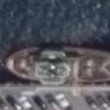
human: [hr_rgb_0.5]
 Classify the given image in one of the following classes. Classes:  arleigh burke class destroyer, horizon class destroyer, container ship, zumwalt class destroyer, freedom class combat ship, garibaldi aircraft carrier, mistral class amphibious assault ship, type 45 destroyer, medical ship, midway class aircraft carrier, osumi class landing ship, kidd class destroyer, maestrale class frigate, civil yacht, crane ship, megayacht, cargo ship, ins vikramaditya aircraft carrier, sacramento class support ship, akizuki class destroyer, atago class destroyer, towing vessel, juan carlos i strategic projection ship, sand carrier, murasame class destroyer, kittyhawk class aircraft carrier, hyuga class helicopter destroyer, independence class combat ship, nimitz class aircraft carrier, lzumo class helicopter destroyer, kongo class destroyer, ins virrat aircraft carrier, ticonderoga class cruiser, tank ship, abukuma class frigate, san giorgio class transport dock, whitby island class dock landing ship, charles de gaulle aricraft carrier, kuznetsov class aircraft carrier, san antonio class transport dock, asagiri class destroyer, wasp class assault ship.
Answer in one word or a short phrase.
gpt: Towing vessel